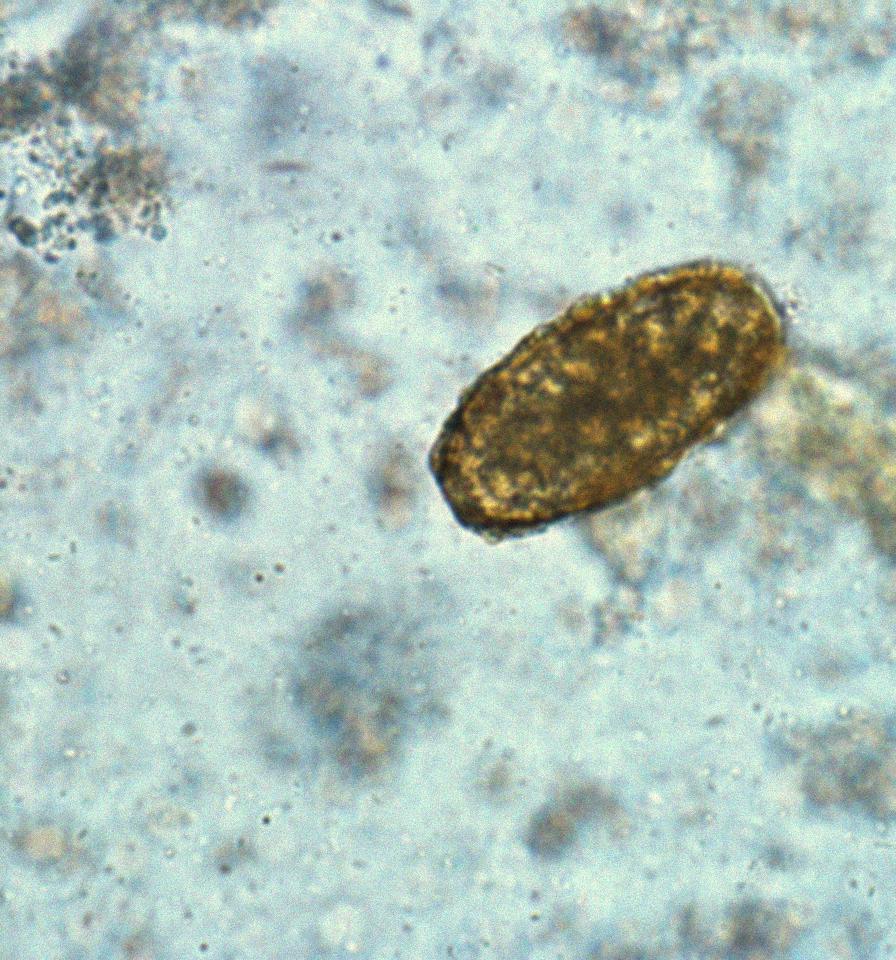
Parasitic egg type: Ascaris lumbricoides